Question: I would like to create a branch in Perforce that is based off of some point in the past, i.e. not the current state of the current branch, is this possible? If so, how?
Here is a picture of what I'm trying to do. The current branch is in blue, and the new desired branch is shown in green.

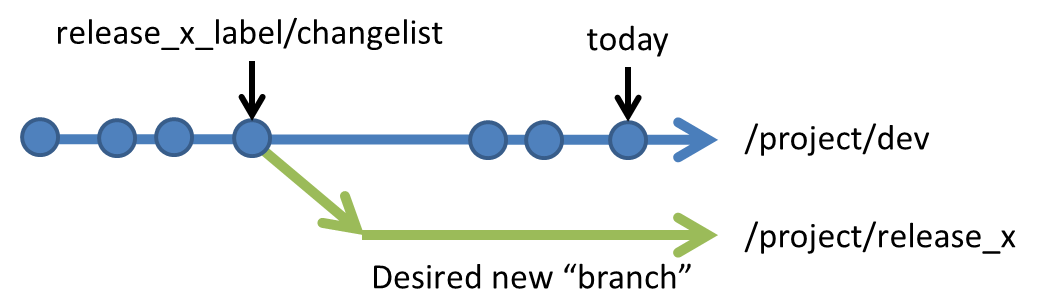
Answer: This will do it:
'''
p4 copy //depot/project/dev/...@release_x_label //depot/project/release_x/...
'''
The command tells Perforce to copy as of to You can run this command entirely server side using . If you don't need a copy of the files locally it's much quicker.
You can do it in one go without needing a submit by using
'''
p4 populate //depot/project/dev/...@release_x_label //depot/project/release_x/...
'''
I usually use copy though to make sure I don't have any typos. =)
You can do all of this with streams as well. It's a bit odd in that the revision specifier that you use to choose what to branch from gets put on the target path you're branching to.
'''
p4 populate -rs //stream/dev2 //stream/dev2/...@1
'''
This will populate dev2 from its parent as of changelist1.